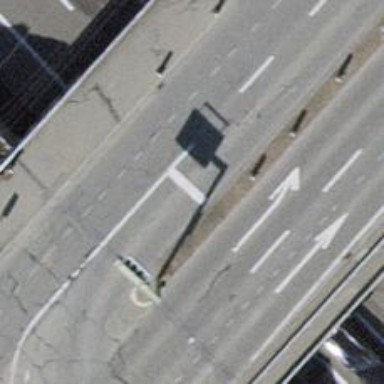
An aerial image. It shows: Road with traffic signals.